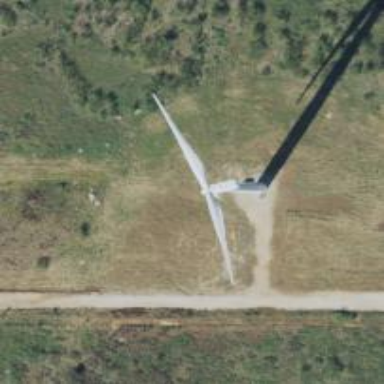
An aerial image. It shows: Wind turbine generator that utilizes wind as its source for generating electricity. It is of the horizontal axis type.